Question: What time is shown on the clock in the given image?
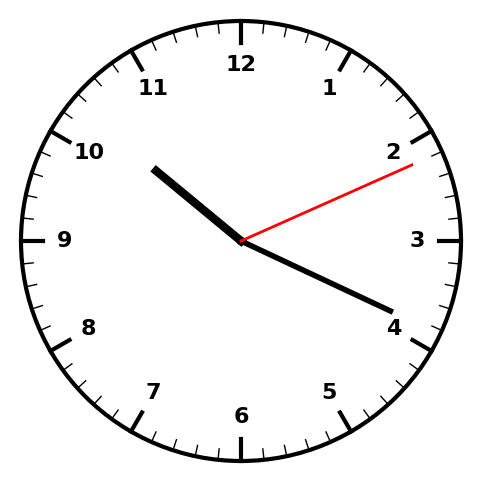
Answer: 10:19:11